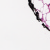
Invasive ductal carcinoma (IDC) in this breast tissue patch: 0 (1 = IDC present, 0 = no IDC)